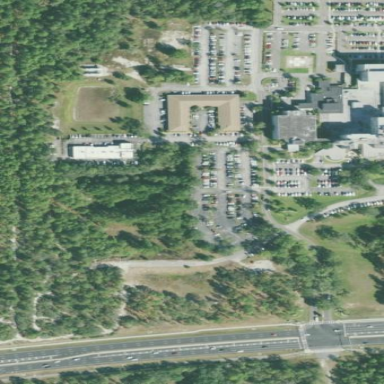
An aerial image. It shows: Hospital providing healthcare services.